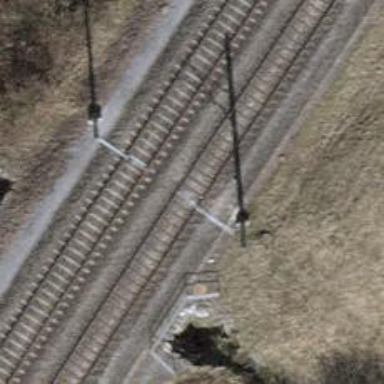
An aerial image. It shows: Railway milestone with catenary mast.